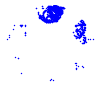
Particle: pion